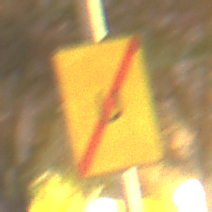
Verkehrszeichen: EndeUmleitung
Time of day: Night
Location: Outdoor (Suburban)
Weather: Clear
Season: NotSpecified
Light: Artificial